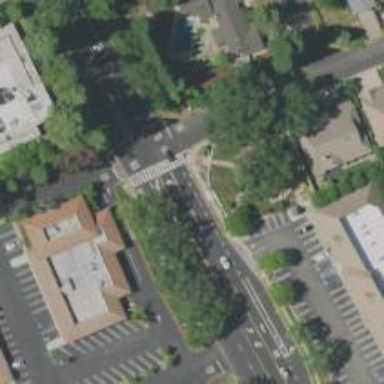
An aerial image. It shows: Footway crossing.